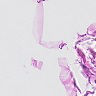
Metastatic tissue present: no